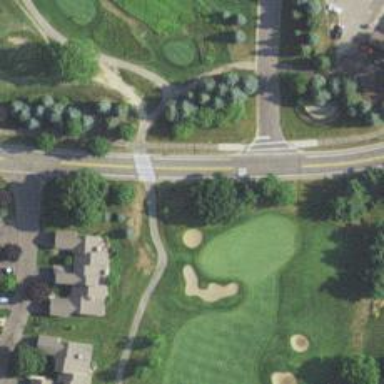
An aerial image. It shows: View of golf hole.